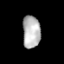
Tissue: lung
Cell type: Endothelial cells
Senescence score: 0.5928
Nuclear area (px): 568
Mean DAPI intensity: 181.338